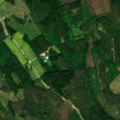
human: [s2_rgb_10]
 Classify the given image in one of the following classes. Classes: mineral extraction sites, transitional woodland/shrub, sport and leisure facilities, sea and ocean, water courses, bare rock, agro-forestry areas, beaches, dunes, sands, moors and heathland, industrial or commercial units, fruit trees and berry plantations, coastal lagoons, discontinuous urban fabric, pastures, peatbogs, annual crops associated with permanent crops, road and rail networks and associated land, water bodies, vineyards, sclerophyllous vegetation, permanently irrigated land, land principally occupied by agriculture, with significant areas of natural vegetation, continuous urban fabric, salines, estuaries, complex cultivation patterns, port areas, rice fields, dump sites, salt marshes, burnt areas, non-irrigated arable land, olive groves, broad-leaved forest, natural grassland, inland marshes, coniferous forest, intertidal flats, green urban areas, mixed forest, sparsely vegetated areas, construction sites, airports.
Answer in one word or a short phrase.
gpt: coniferous forest, mixed forest, transitional woodland/shrub